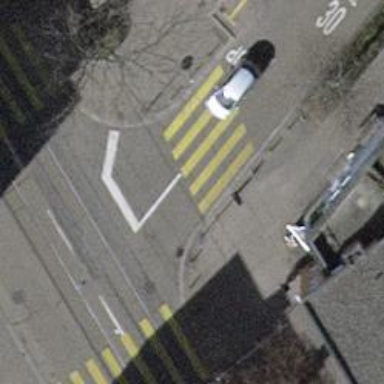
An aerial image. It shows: Zebra crossing on footway.